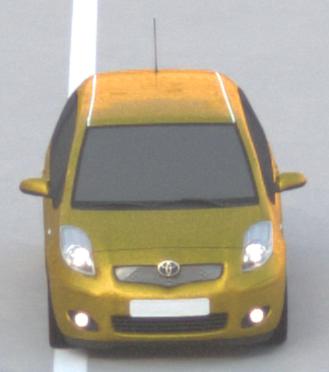
Make: Toyota
Model: Yaris 1.0
Detailed model: Yaris (XP13)
Model produced from: 2011/10
Model produced until: 2014/08
Doors: 3
Color: yellow
Road condition: dry road
Daytime: sunrise or sunset
Contrast: low contrast